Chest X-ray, AP view. Patient: 33 years old, sex F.
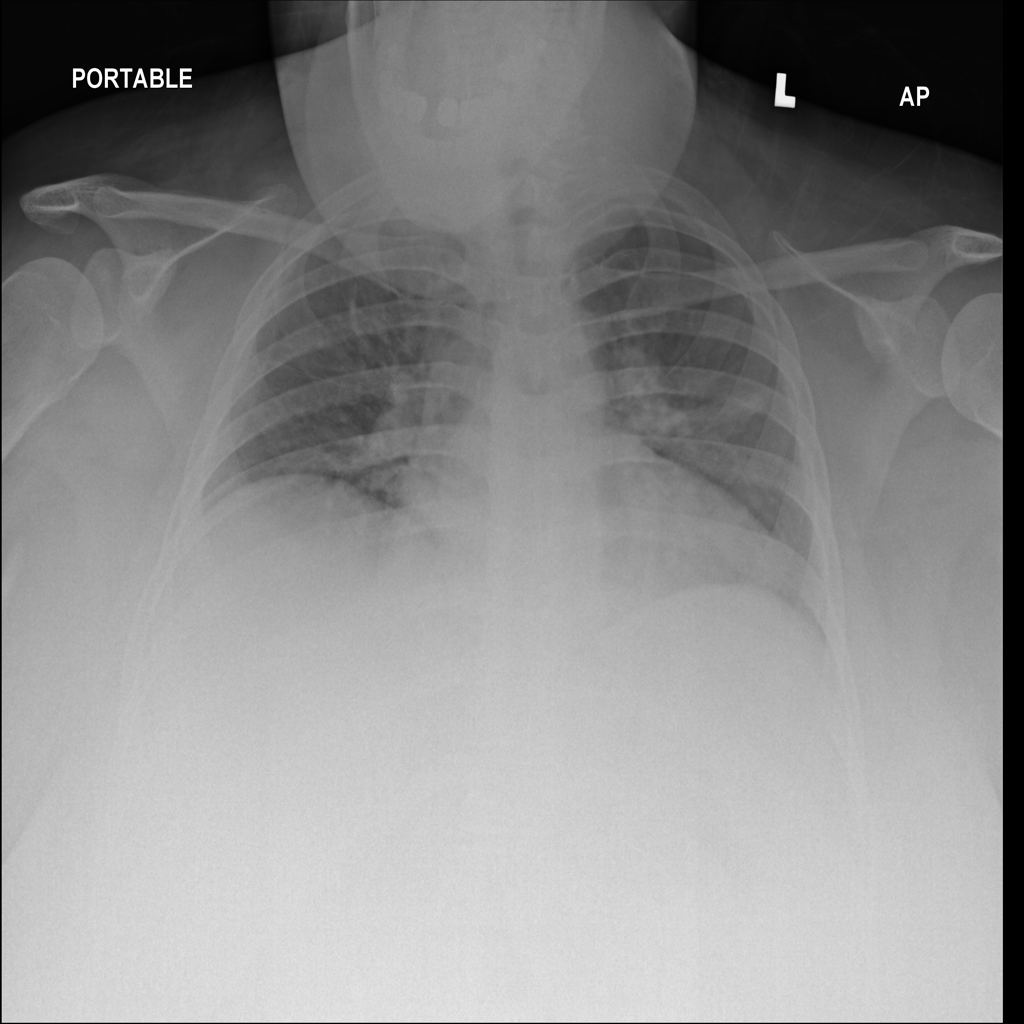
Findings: Infiltration